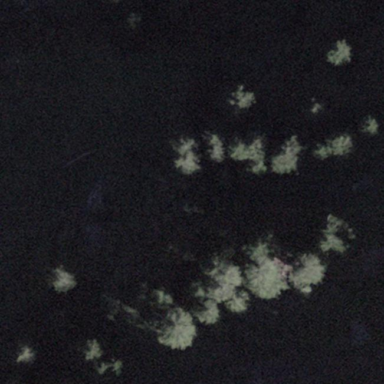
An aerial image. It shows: Forest area.